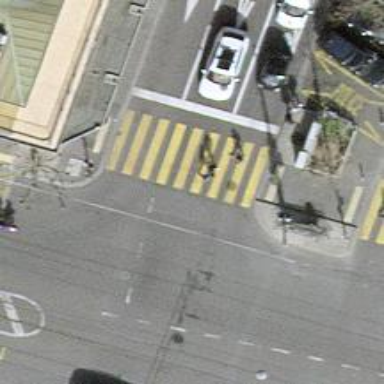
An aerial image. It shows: Road crossing with traffic signals.